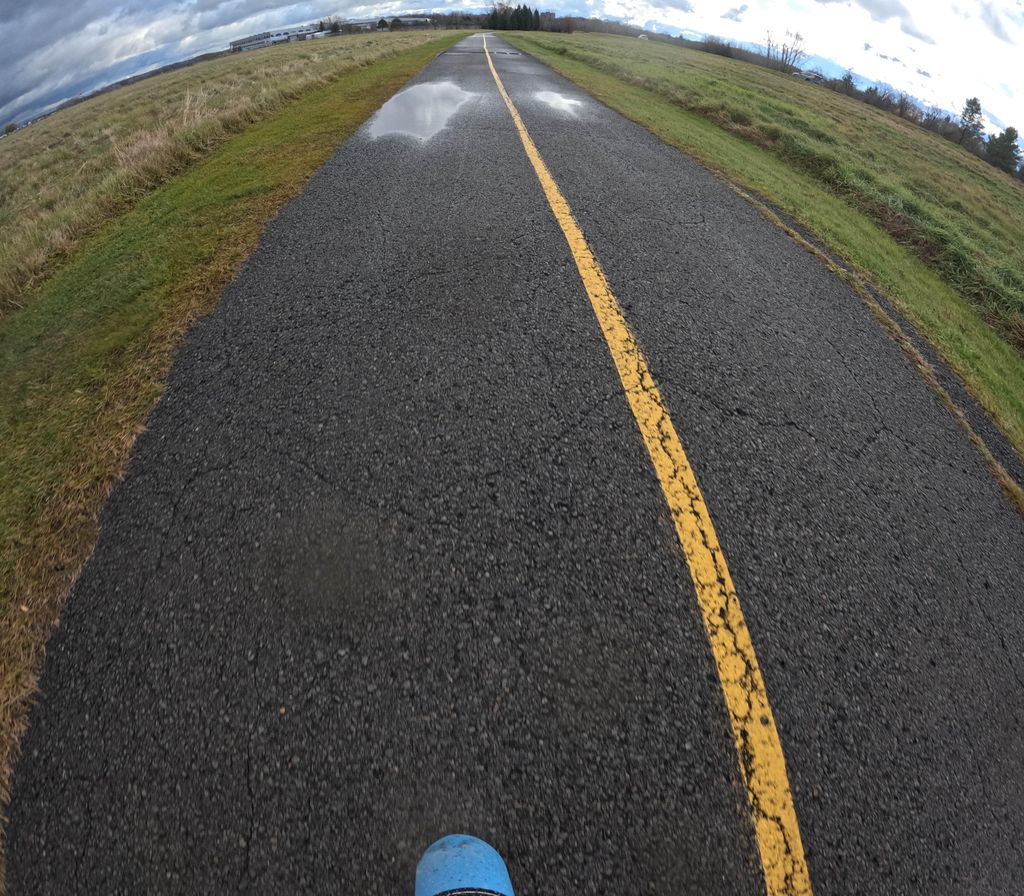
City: ottawa-gatineau